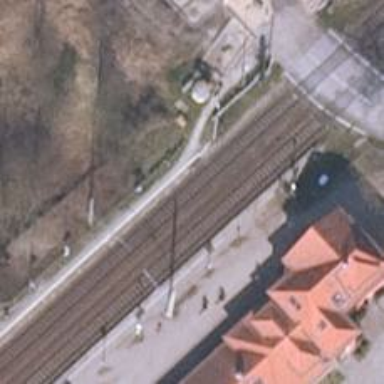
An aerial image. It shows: Railway signal.